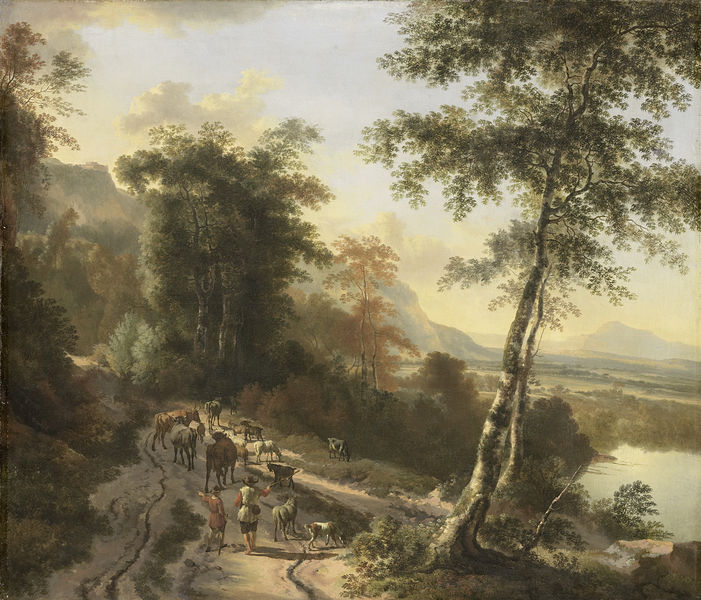
Titel: Landschap met veedrijvers
Künstler: Jan Hackaert
Standort: Amsterdam
Institution: Rijksmuseum
Schlagwörter: baum, himmel, laub, wasser, bäume, fluss, grün, landschaft, menschen, see, braun, licht, ölbild, hund, tiere, weg, birke, kühe, natur, vieh, sonne, wiesen, klassizismus, berge, herde, spur, romantik, rinder, treiber, waldweg, ochsen, hirte, hirten, ziegen, morgens, morgenstimmung, früh, viehtrieb, n